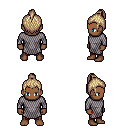
a pixel art fantasy rpg character, male body template, human, dark skin, chain mail, red pants, white blonde short topknot hairstyle, four views (front, back, left, right), 2x2 character sprite sheet, small pixel art, hard edges, no anti-aliasing